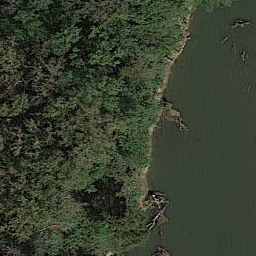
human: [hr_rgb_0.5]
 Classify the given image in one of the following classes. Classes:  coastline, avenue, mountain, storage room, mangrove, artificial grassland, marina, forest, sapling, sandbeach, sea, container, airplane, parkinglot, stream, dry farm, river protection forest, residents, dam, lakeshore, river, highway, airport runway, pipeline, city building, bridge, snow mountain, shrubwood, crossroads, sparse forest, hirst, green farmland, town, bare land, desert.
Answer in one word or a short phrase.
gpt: river protection forest